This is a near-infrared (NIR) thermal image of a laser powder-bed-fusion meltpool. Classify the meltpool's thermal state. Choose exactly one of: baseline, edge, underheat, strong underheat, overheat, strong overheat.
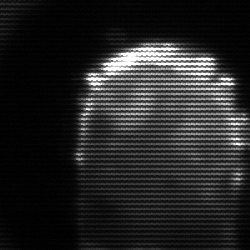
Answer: baseline